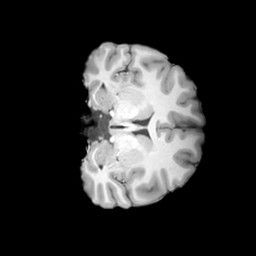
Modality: T1w
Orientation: coronal
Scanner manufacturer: siemens
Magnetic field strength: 3 T
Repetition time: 2 s
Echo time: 0.0024 s